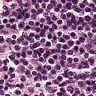
Metastatic tissue present: no